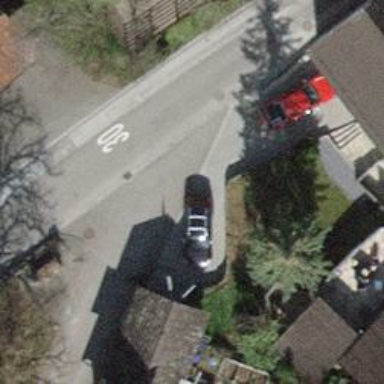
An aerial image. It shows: Cobblestone driveway.